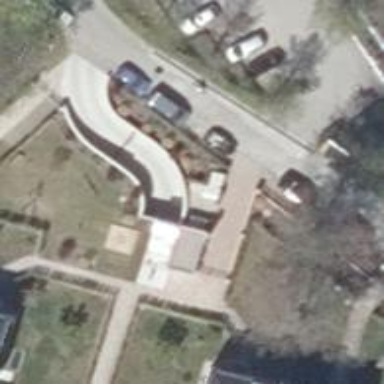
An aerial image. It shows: Parking entrance.